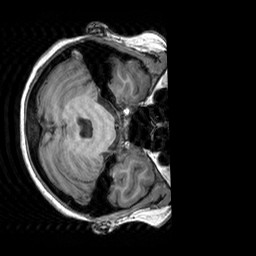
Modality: T1w
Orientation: axial
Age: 22
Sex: female
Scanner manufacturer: siemens
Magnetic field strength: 3 T
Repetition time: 2.3 s
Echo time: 0.00303 s